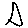
Label: triangle